Current action and preconditions to check: trajectory_clear

Your task: For each precondition in the list above, predict whether it will hold at this action.

Consider the current scene as observed from the mobile robot's camera, and analyze the predicted future states of all dynamic agents (e.g., people, animals, vehicles, or any moving entities) within the NEXT SECOND.

IMPORTANT: Only answer "very likely" if you are absolutely certain—based on strong, clear evidence—that a dynamic agent will violate the precondition in the predicted future state. Do NOT answer "very likely" for unlikely, ambiguous, or low-probability risks.

Ask yourself for each precondition: Is there a high probability, with clear and convincing evidence, that the predicted future states of any dynamic agent will interfere with the predicted future state of the currently executing action within the NEXT SECOND, causing that precondition to fail?

Assess the risk level based on these predictions. Use "likely" or "very likely" if motions create a clear risk of interference.

Use "neutral" or "improbable" if agents are nearby but their predicted paths are clearly diverging or non-conflicting.

Failure Risk Categories: "very improbable", "improbable", "neutral", "likely", "very likely"

Answer Format: Output ONLY the probability_of_failure value from these categories: "very improbable", "improbable", "neutral", "likely", "very likely"

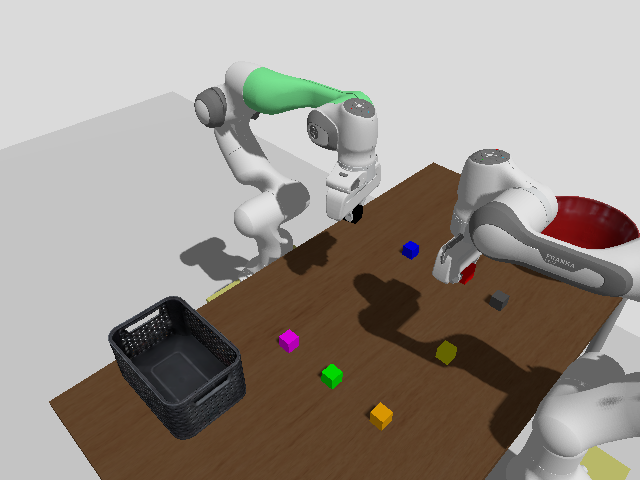

Answer: very improbable